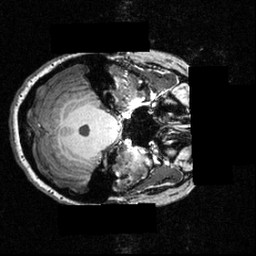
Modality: T1w
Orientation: axial
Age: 29
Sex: female
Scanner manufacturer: siemens
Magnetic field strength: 3.951 T
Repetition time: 1.5 s
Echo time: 0.00335 s